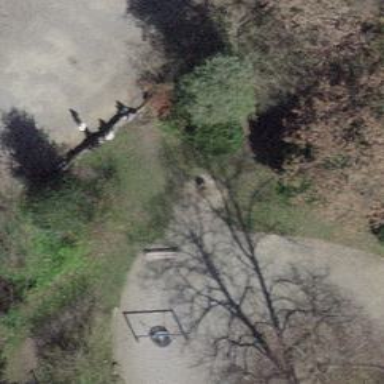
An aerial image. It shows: Springy playground.